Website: lowes
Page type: payment
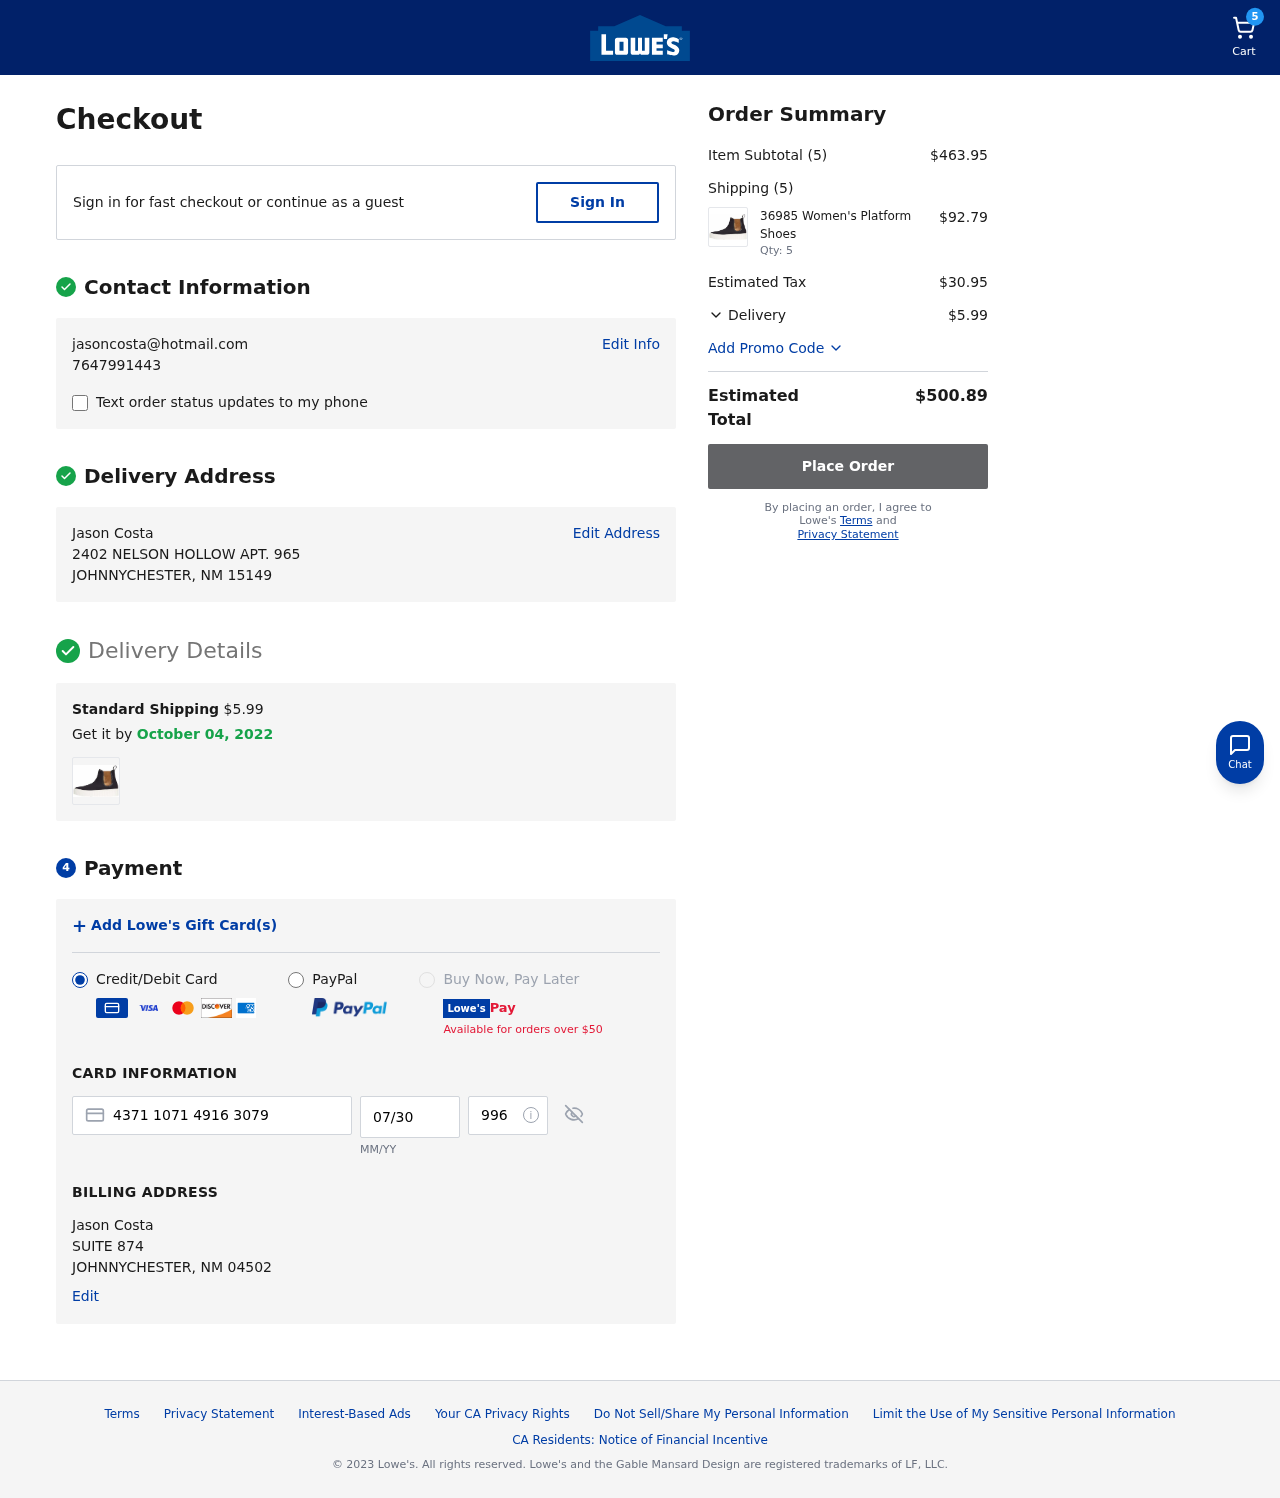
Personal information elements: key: PII_CARD_CVV
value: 996
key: PII_CARD_EXPIRY
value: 07/30
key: PII_CARD_NUMBER
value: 4371 1071 4916 3079
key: PII_CITY_STATE_ZIP2
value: JOHNNYCHESTER, NM 04502
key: PII_EMAIL
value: jasoncosta@hotmail.com
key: PII_FULLNAME
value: Jason Costa
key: PII_FULLNAME2
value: Jason Costa
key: PII_PHONE
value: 7647991443
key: PII_STREET
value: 2402 NELSON HOLLOW APT. 965
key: PII_STREET2
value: SUITE 874
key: PII_CITY_STATE_ZIP
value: JOHNNYCHESTER, NM 15149
Product elements: key: PRODUCT1_NAME
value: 36985 Women's Platform Shoes
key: PRODUCT1_PRICE
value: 92.79
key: PRODUCT1_QUANTITY
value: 5
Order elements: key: ORDER_NUM_ITEMS
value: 5
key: ORDER_SHIPPING_COST
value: $5.99
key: ORDER_DELIVERY_DATE
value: October 04, 2022
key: ORDER_SUBTOTAL
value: $463.95
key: ORDER_NUM_ITEMS2
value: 5
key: ORDER_TAX
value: $30.95
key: ORDER_SHIPPING_COST2
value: $5.99
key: ORDER_TOTAL
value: $500.89